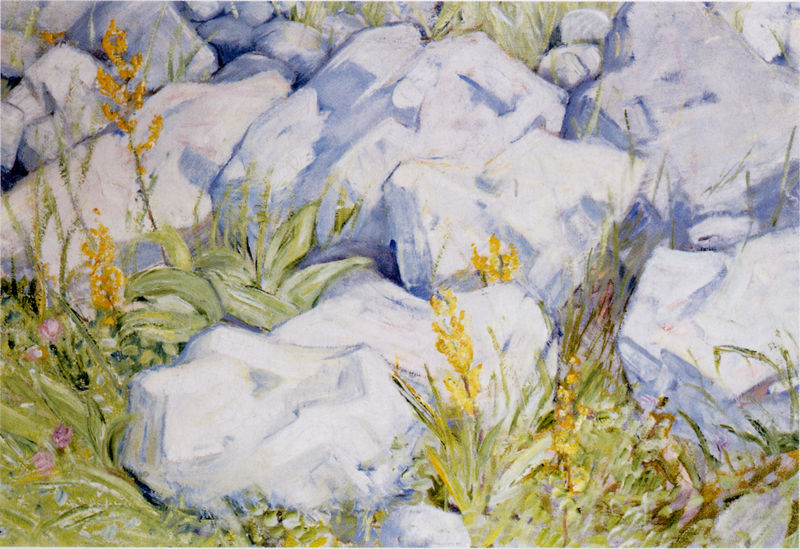
Titel: Kleine Steinstudie
Künstler: Franz Marc
Standort: München
Institution: Galerie Thomas
Schlagwörter: berg, blau, blätter, felsen, gemälde, gestein, schatten, weiß, aquarell, cezanne, gelb, grün, landschaft, ausschnitt, blume, blumen, grau, hell, licht, orange, zeichnung, blüte, blüten, gras, rot, wiese, expressionismus, stein, steine, öl, gräser, natur, sonne, pflanzen, rosa, müller, stilleben, gleb, sommer, umrisse, naturalismus, fels, gebirge, hang, lila, tag, violett, halm, klein, geröll, spalten, detail, nahaufnahme, frühling, grashalme, pink, eckig, kiesel, alpen, bläulich, leinwand, flora, vincent van gogh, flower, rock, gráser, felsbrocken, grashalm, enzian, freundlich, dolde, graß, gemölde, klee, moss, zwischenräume, kantig, lumen, gebl, gras gräser, hose, verhüllt, dolden, chatten, frühlingsblumen, iolett, s, ün, schmidt-rothluff, wilde blumen zwischen seinen